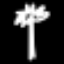
Label: palm tree